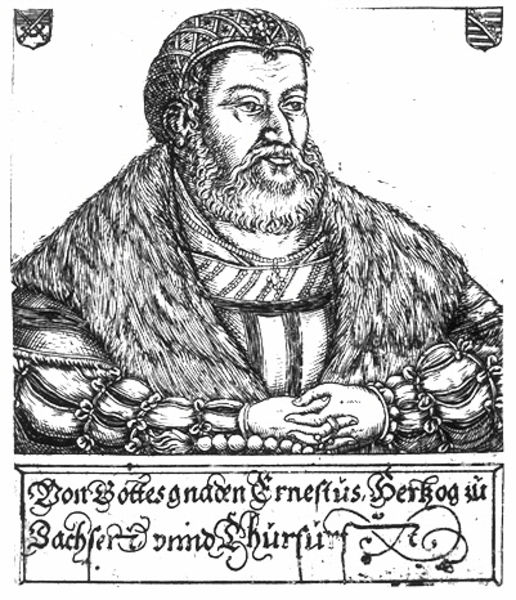
Titel: Bildnis des Kurfürsten Ernst von Sachsen
Künstler: Balthasar Jenichen
Institution: (Seriendruck)
Schlagwörter: gott, hand, mann, umhang, weiß, finger, grau, haar, hut, mund, nase, ohr, profil, schmuck, schwarz, stirn, zeichnung, blick, haube, mode, alt, bart, hemd, kappe, mütze, arm, augen, gesicht, kleidung, kragen, pelz, rahmen, vollbart, ärmel, bildnis, hände, portrait, porträt, auge, gewand, haare, mantel, reich, kaufmann, brustbild, lippen, perle, perlen, renaissance, fell, kopfbedeckung, holzschnitt, schrift, kette, grafik, wagen, könig, gefaltet, ernst, inschrift, dekor, gestreift, streifen, deutsch, ring, buch, druck, schwarzweiss, radierung, stich, lithografie, seite, schwert, text, gebet, tracht, wappen, verschränkt, perlenschnur, pelzkragen, pelzmantel, gefaltete hände, wohlhabend, mittelalter, wams, herzog, macht, rosenkranz, kopfschmuck, altdeutsch, legende, verschrenkt, kurfürst, schriftfeld, cht, sachsen, thüringen, druckschrift, schrit, gnade, heraldik, schaube, haarnetz, pelzschaube, pel, verschränkte hände, gnaden, ernestus, gottes gnaden, hsen, 16. jahrhundert, allt, buchc, mann pelz bart schmuck